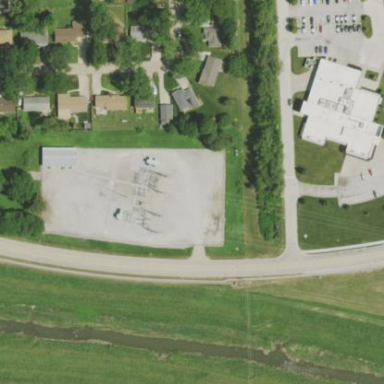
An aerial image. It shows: Power substation.